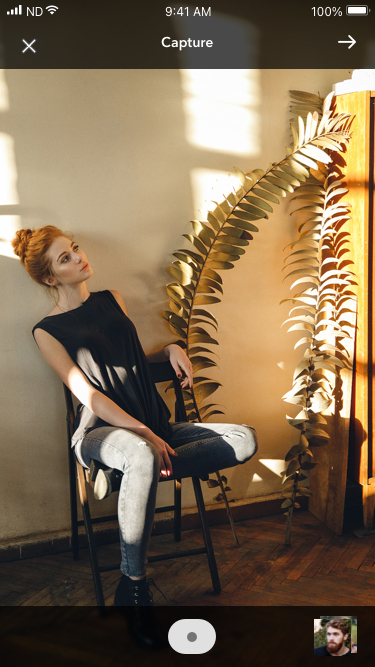
Text in this UI design:
Capture